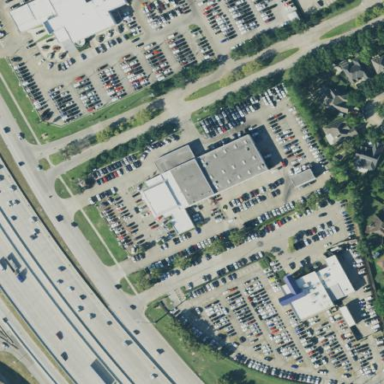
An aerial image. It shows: Building housing car shop.